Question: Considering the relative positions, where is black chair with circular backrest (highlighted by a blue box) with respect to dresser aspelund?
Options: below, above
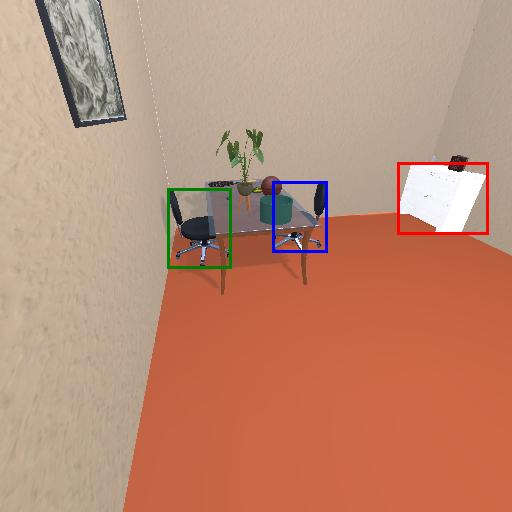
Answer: below